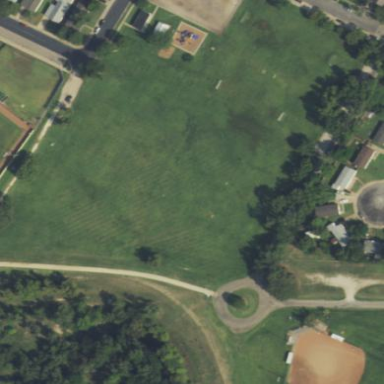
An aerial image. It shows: Grassy park used as soccer field and local football practice area for kids.